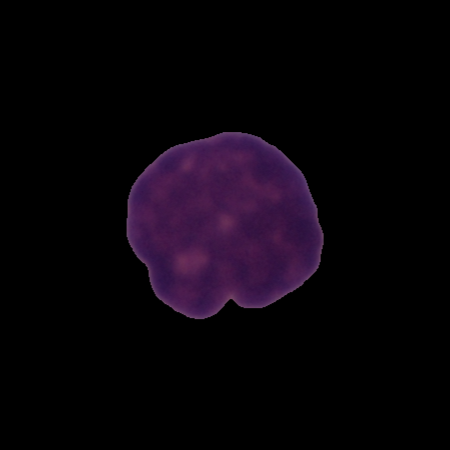
Label: healthy